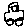
Label: car